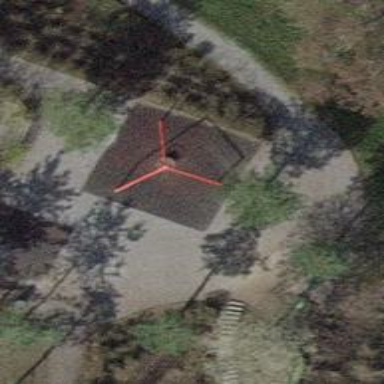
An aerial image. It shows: Playground featuring basket swing.